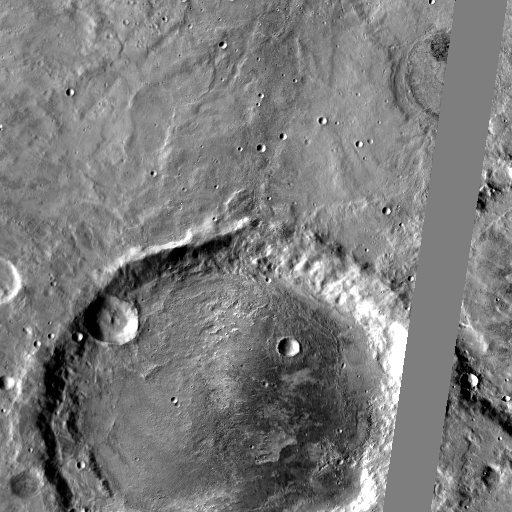
Crater classes present: Background, Other, Buried, Secondary